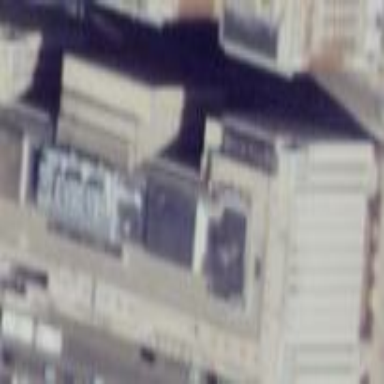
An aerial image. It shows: Commercial building.